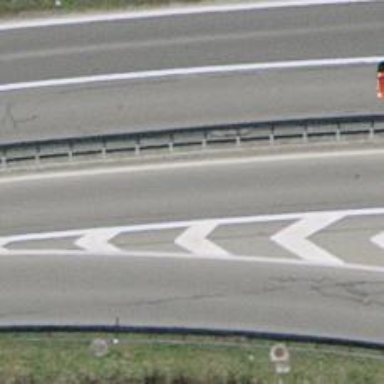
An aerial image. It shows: This is trunk highway with motorroad.